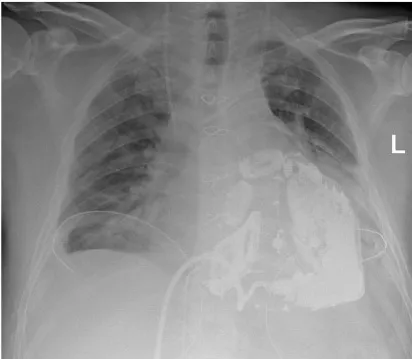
(B) Chest x-ray of the patient after Aeson TAH implantation.
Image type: radiology (x_ray)